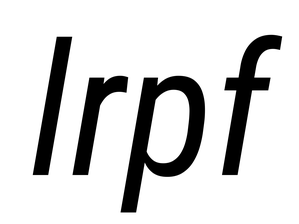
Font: Roboto-Italic_Condensed_Italic